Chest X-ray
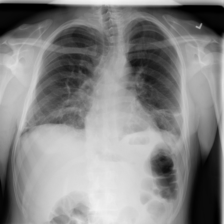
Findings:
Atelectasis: positive
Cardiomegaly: negative
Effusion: negative
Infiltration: negative
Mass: negative
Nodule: negative
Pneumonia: negative
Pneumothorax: negative
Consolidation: negative
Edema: negative
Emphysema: negative
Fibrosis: negative
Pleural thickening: negative
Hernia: negative